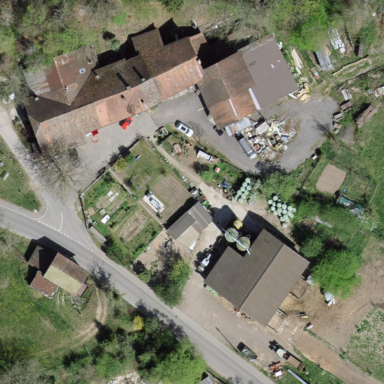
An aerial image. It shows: Farmyard area.